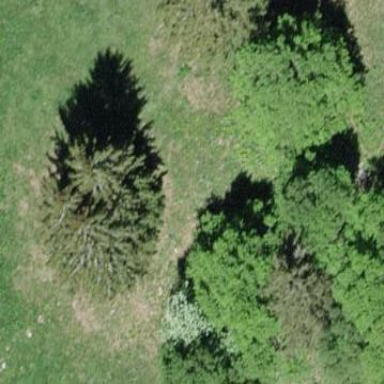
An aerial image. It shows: Evergreen forest with needle-leaved trees.